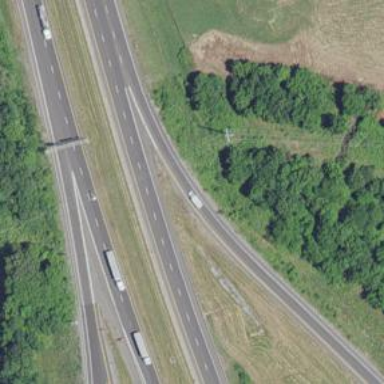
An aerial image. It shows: Motorway link with Diverging Diamond Interchange (DDI) junction.